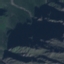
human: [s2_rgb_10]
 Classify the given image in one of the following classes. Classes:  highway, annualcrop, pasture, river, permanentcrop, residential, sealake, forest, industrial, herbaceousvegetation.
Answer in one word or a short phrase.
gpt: HerbaceousVegetation